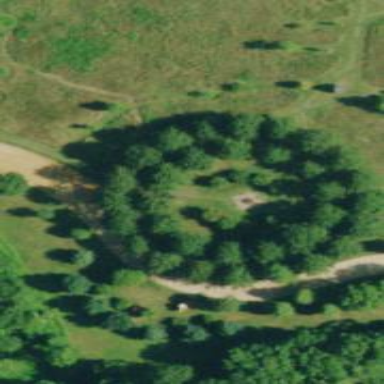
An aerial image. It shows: Historic monument.